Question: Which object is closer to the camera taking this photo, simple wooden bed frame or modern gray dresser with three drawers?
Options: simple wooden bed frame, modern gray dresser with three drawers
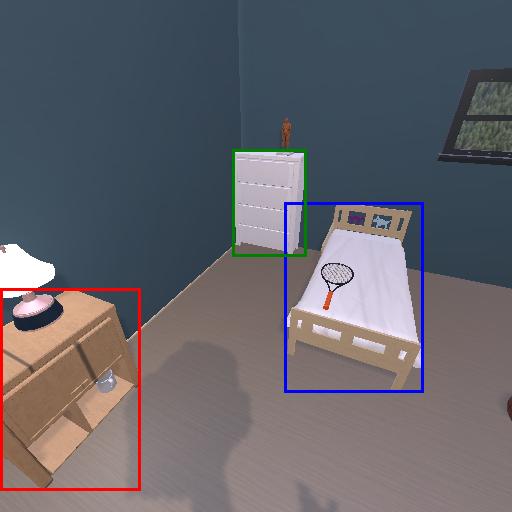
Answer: simple wooden bed frame